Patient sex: F
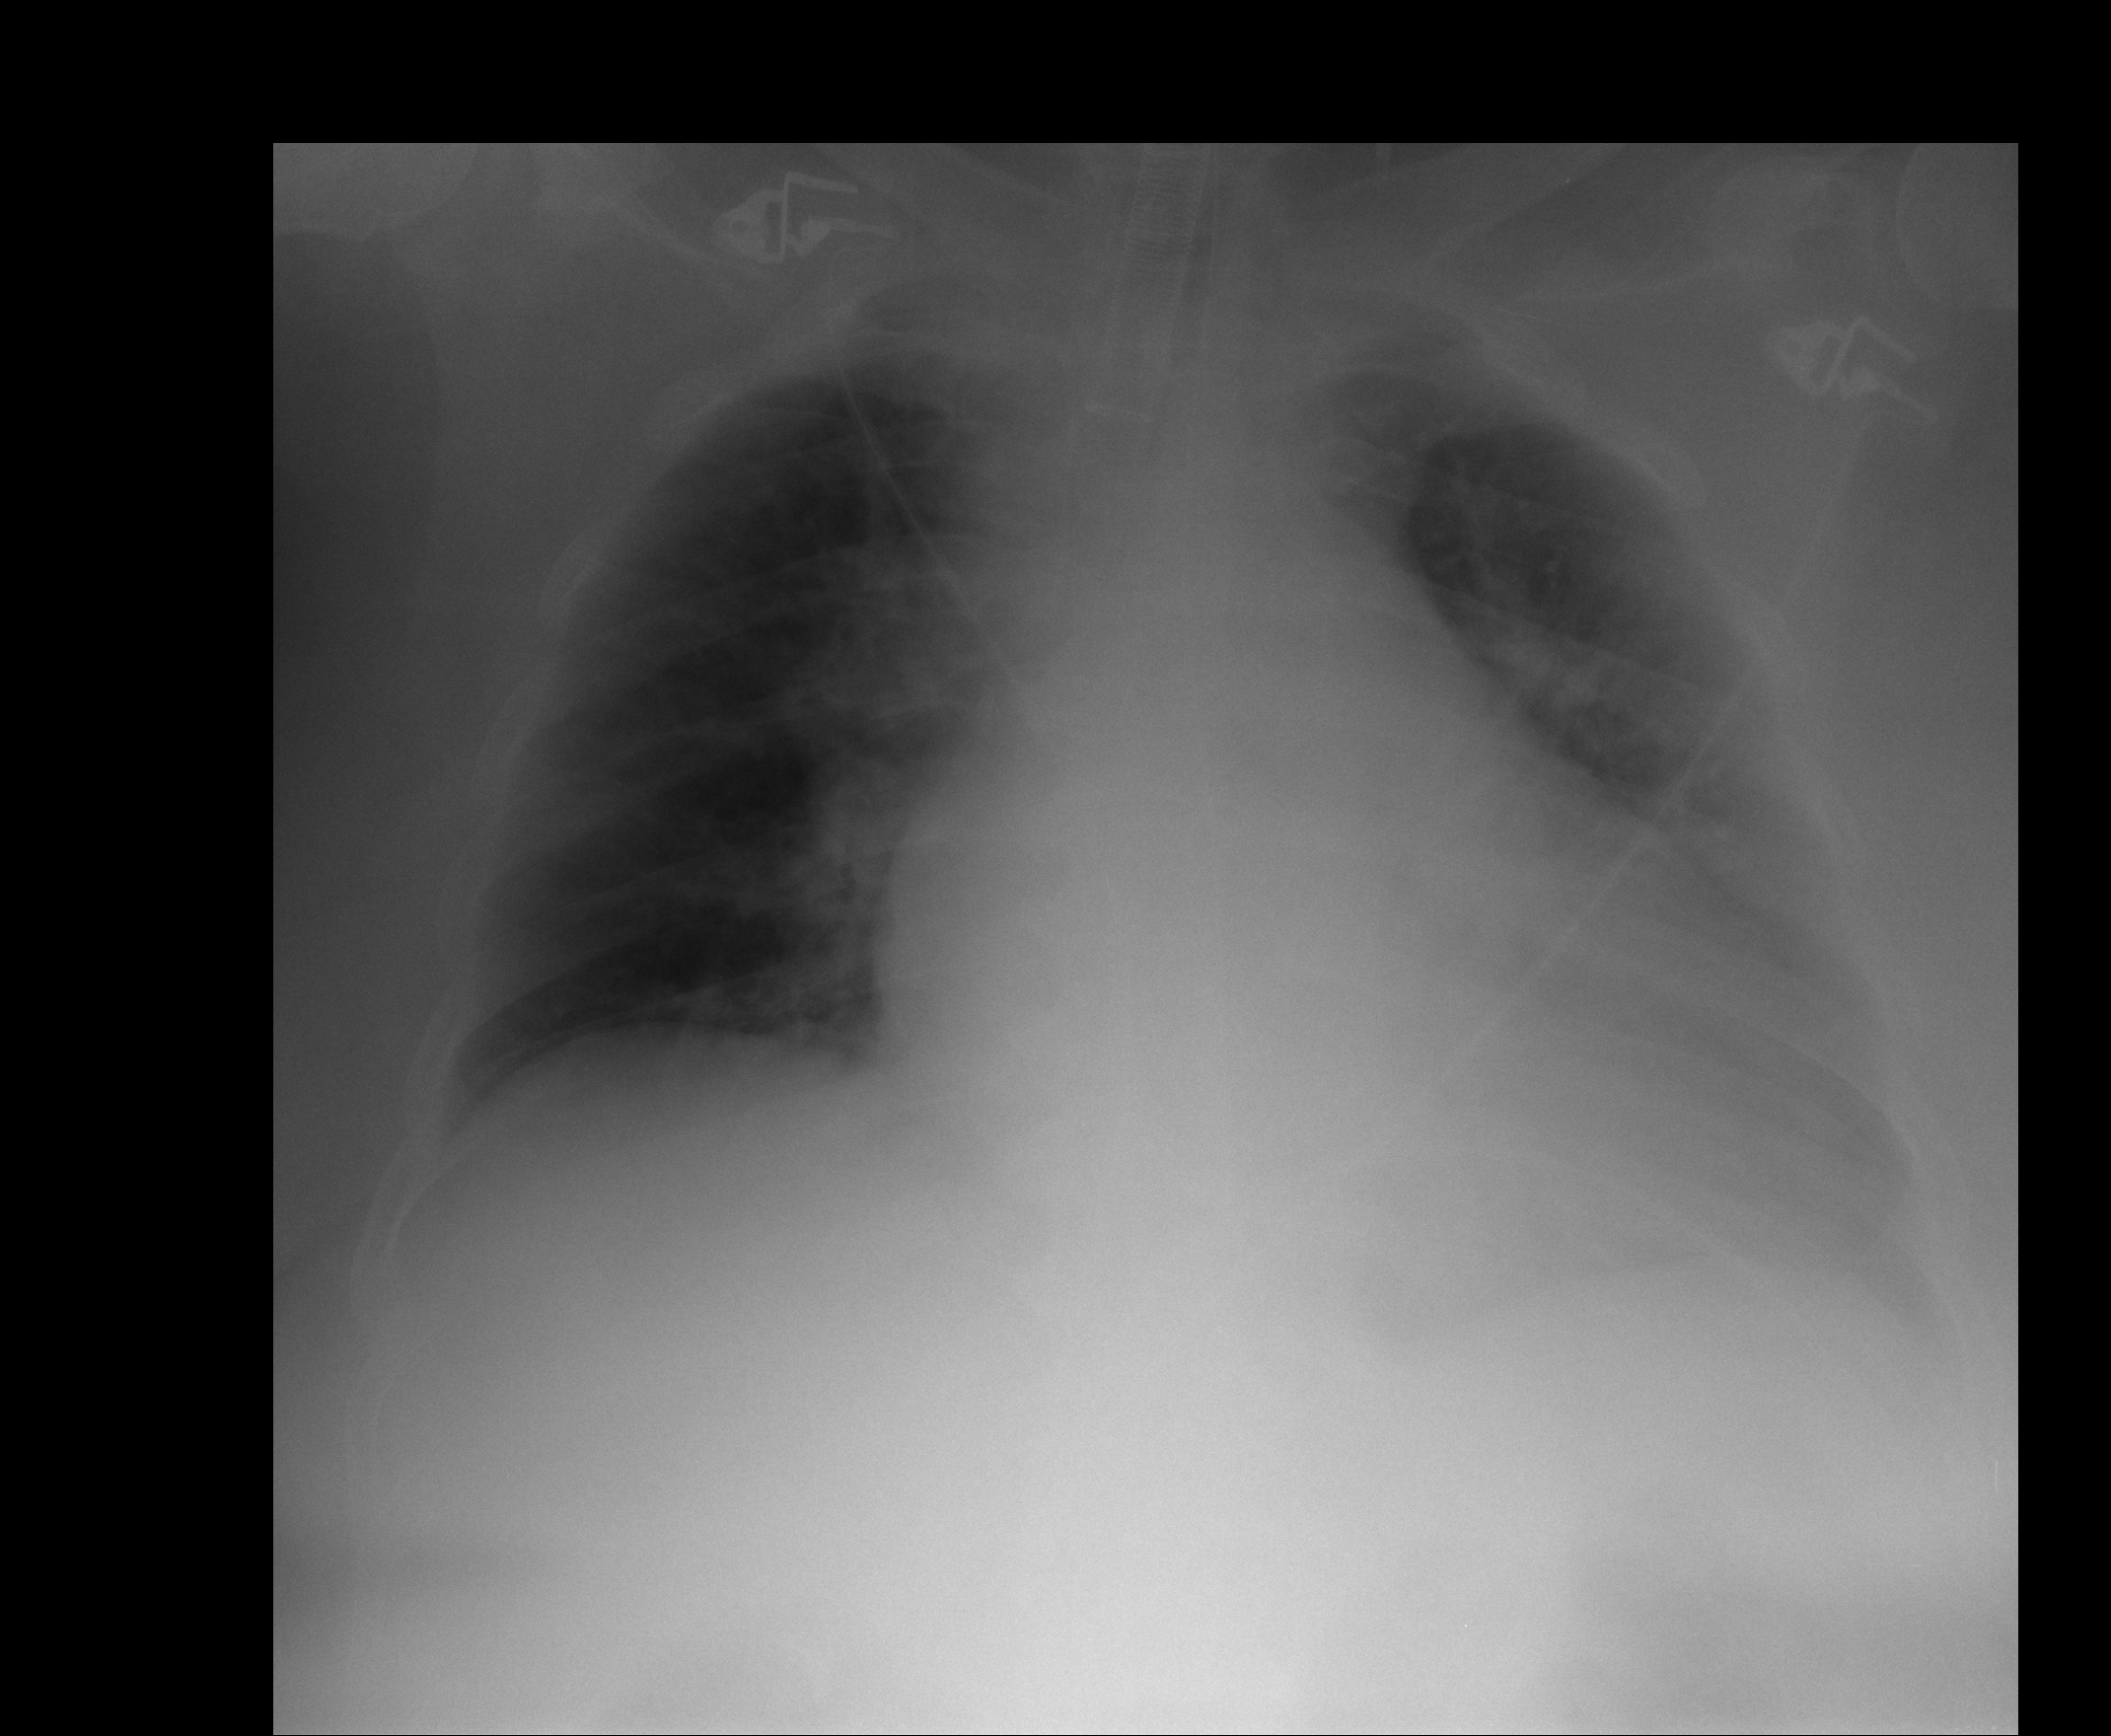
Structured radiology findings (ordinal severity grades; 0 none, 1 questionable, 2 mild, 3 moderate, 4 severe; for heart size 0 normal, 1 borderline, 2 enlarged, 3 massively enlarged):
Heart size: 2
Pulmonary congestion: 1
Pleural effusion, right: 0
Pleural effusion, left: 0
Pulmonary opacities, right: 0
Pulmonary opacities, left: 0
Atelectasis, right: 2
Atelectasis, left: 2